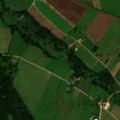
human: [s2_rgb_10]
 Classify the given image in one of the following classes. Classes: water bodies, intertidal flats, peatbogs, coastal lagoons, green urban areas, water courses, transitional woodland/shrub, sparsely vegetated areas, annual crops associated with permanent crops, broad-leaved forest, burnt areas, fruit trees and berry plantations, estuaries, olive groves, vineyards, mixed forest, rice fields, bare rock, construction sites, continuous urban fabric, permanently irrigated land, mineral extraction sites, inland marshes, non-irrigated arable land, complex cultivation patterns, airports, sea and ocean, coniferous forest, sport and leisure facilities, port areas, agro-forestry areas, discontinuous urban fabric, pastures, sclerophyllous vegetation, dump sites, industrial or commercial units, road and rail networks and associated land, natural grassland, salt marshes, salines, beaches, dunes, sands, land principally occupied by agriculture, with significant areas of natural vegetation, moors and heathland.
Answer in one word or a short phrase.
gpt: non-irrigated arable land, complex cultivation patterns, land principally occupied by agriculture, with significant areas of natural vegetation, broad-leaved forest